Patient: sex F, age 60
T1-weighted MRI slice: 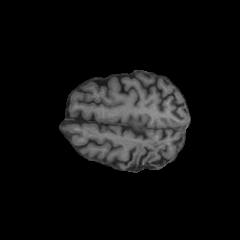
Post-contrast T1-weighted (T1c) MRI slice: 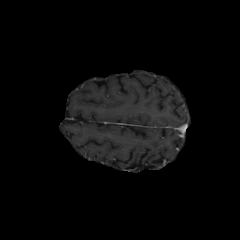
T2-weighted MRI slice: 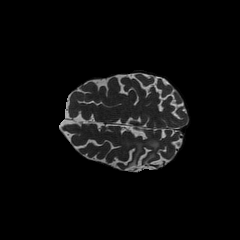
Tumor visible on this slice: yes
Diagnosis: Glioblastoma, IDH-wildtype
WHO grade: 4